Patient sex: F
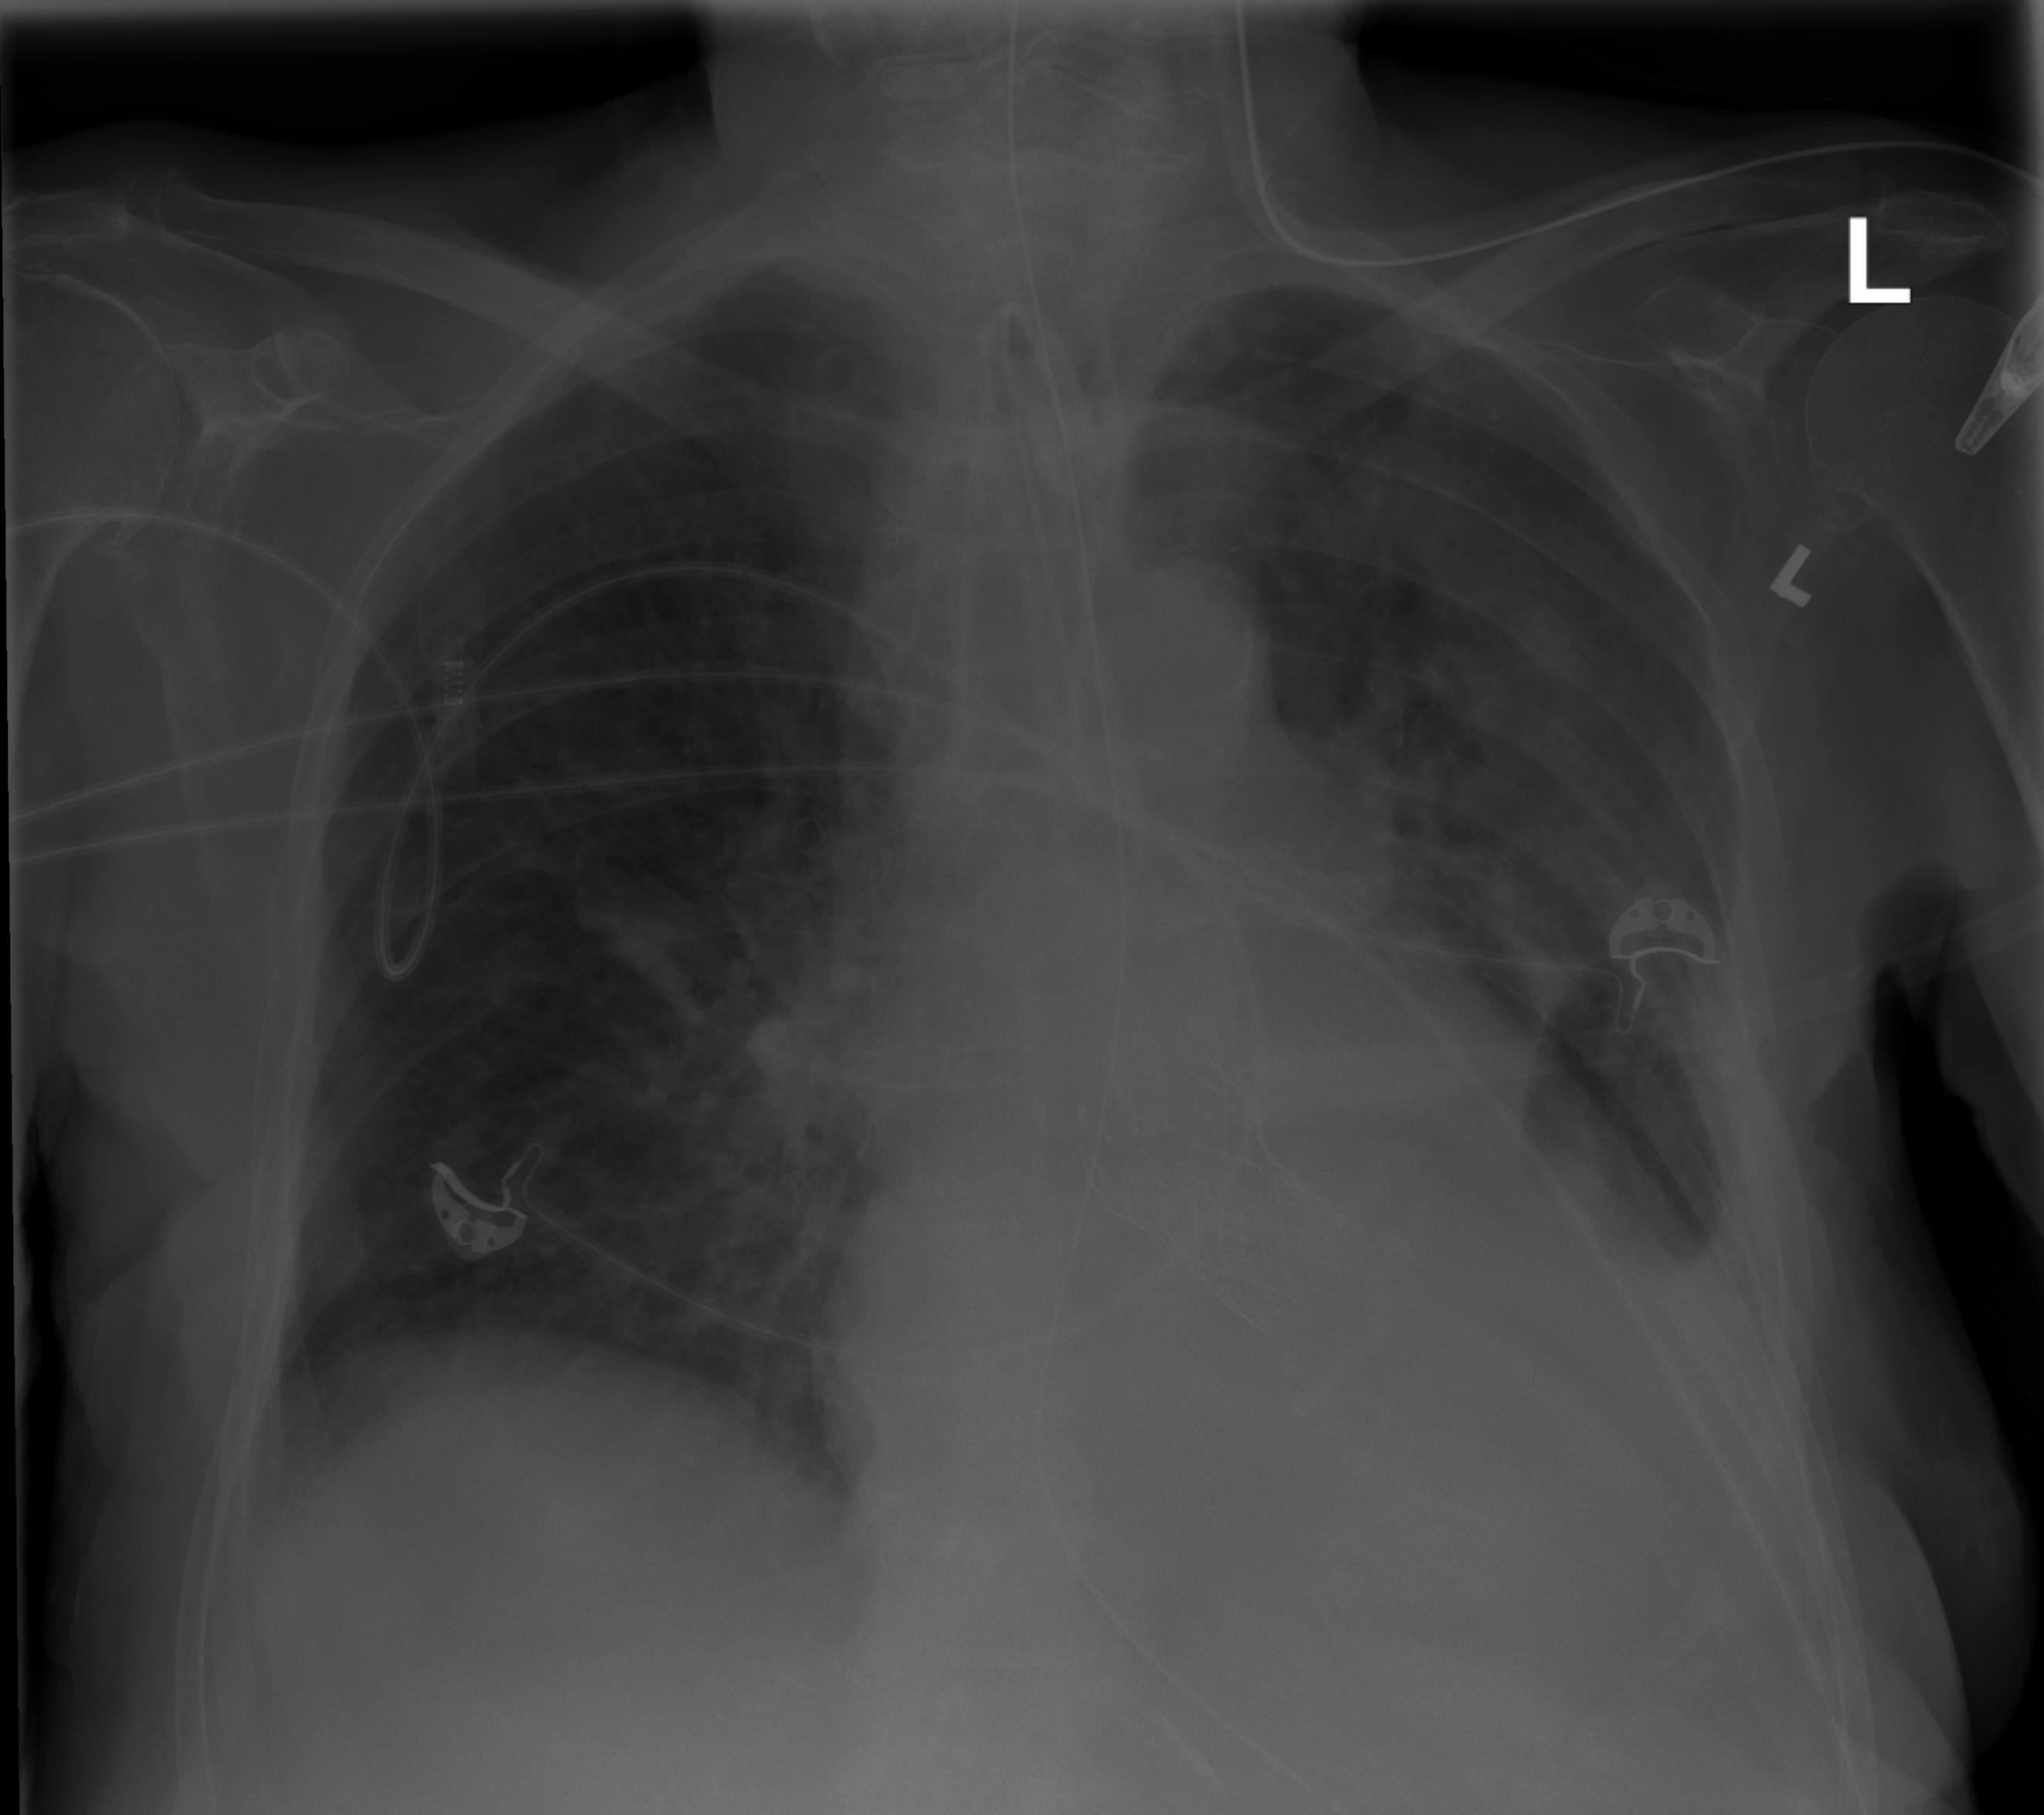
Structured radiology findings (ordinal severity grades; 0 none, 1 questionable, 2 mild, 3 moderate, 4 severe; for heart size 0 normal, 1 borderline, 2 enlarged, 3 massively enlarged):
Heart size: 2
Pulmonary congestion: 2
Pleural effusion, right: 0
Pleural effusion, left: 3
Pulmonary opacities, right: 1
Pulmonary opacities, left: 3
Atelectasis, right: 2
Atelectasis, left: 3